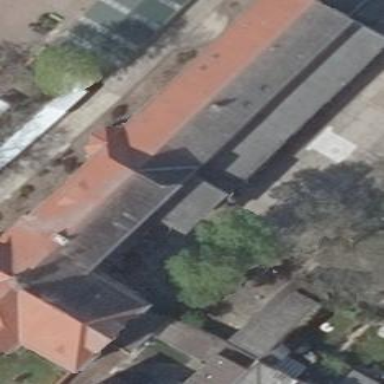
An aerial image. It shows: School building.